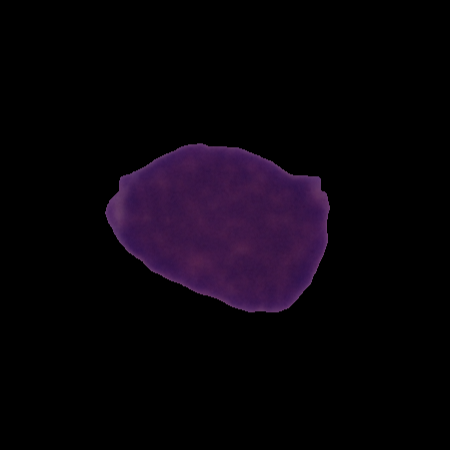
Label: cancer